Question: '''
def influencer_board(request):
user_input = []
index_list = []
influencer = Influencer_DB.objects.all()
if request.method == 'GET':
sns_type = request.GET.get('sns_type') #0
follower_num_min = request.GET.get('follower_num_min') #1
follower_num_max = request.GET.get('follower_num_max') #2
name = request.GET.get('name')#3
gender = request.GET.get('gender')#4
sns_id = request.GET.get('sns_id')#5
keyword = request.GET.get('keyword')#6
user_input.append(sns_type)
user_input.append(follower_num_min)
user_input.append(follower_num_max)
user_input.append(name)
user_input.append(gender)
user_input.append(sns_id)
user_input.append(keyword)
for col in user_input:
if col != "":
index = user_input.index(col)
index_list.append(index)
influencer = Influencer_DB.objects
for index in index_list:
if index == 0:
influencer = influencer.filter(sns_type=sns_type)
if index == 1:
influencer = influencer.filter(follower_num__gte = follower_num_min)
if index == 2:
influencer = influencer.filter(follower_num__lte = follower_num_max)
if index == 3:
influencer = influencer.filter(name=name)
if index == 4:
influencer = influencer.filter(gender = gender)
if index == 5:
influencer = influencer.filter(sns_id=sns_id)
if index == 6:
influencer = influencer.filter(keyword__icontains = keyword)
return render(request,"influencer_board.html",{'influencer':influencer,"sns_type":sns_type,'follower_num_max':follower_num_max, 'followever':follower_num_min,'name':name, 'gender':gender,'sns_id':sns_id,'keyword':keyword})
return render(request,"influencer_board.html",{'influencer':influencer})
'''
urls.py
'''
from django.contrib import admin
from django.urls import path, include
from main.views import main, go_back_and_clean,create_contract,show_record,confirm,delete,wait,delete_contract,celly_btn_info,btn_push,btn_create,btn_delete
from main.views import btn_condition_change
from login.views import login,logout,signup
from influencer_db.views import influencer_board
urlpatterns = [
path('admin/', admin.site.urls),
path('home/',main,name='home'),
path('delete/', go_back_and_clean, name="delete"),
path('',login, name='login'),
path('logout/',logout, name='logout'),
path('sign_up/',signup, name='signup'),
path('create_contract/',create_contract,name='create_contract'),
path('contract_board/<int:contract_id>',show_record,name='contract_board'),
path('confirm/<int:record_id><int:contract_id>',confirm,name='confirm'),
path('delete/<int:record_id><int:contract_id>',delete,name='delete'),
path('wait/<int:record_id><int:contract_id>',wait,name='wait'),
path('delete_contract/<int:contract_id>',delete_contract,name='delete_contract'),
path('btn_info/<int:btn_id>',celly_btn_info,name='btn_info'),
path('btn_push/<int:btn_id>',btn_push, name="btn_push"),
path('btn_create/',btn_create,name='btn_create'),
path('btn_delete/<int:btn_id>', btn_delete, name='btn_delete'),
path('btn_condition_change/<int:btn_id>', btn_condition_change, name='btn_condtion_change'),
path('influencer_board/',influencer_board,name="internal_influencer"),
'''
Like the code above, I get 7 search condition from user. Also if user inputs less than 7 conditions, still I want to filter Database with those conditions. However, it keep making this error:

the function seems to work properly because the URL
'''
http://127.0.0.1:8000/influencer_board/GET?
sns_type=%EC%9D%B8%EC%8A%A4%ED%83%80%EA%B7%B8%EB%9E%A8&follower_num_min=18000
&follower_num_max=&name=&gender=&sns_id=&keyword=
'''
contains the conditions what I submitted but making 404 error. How can I solve this problem?
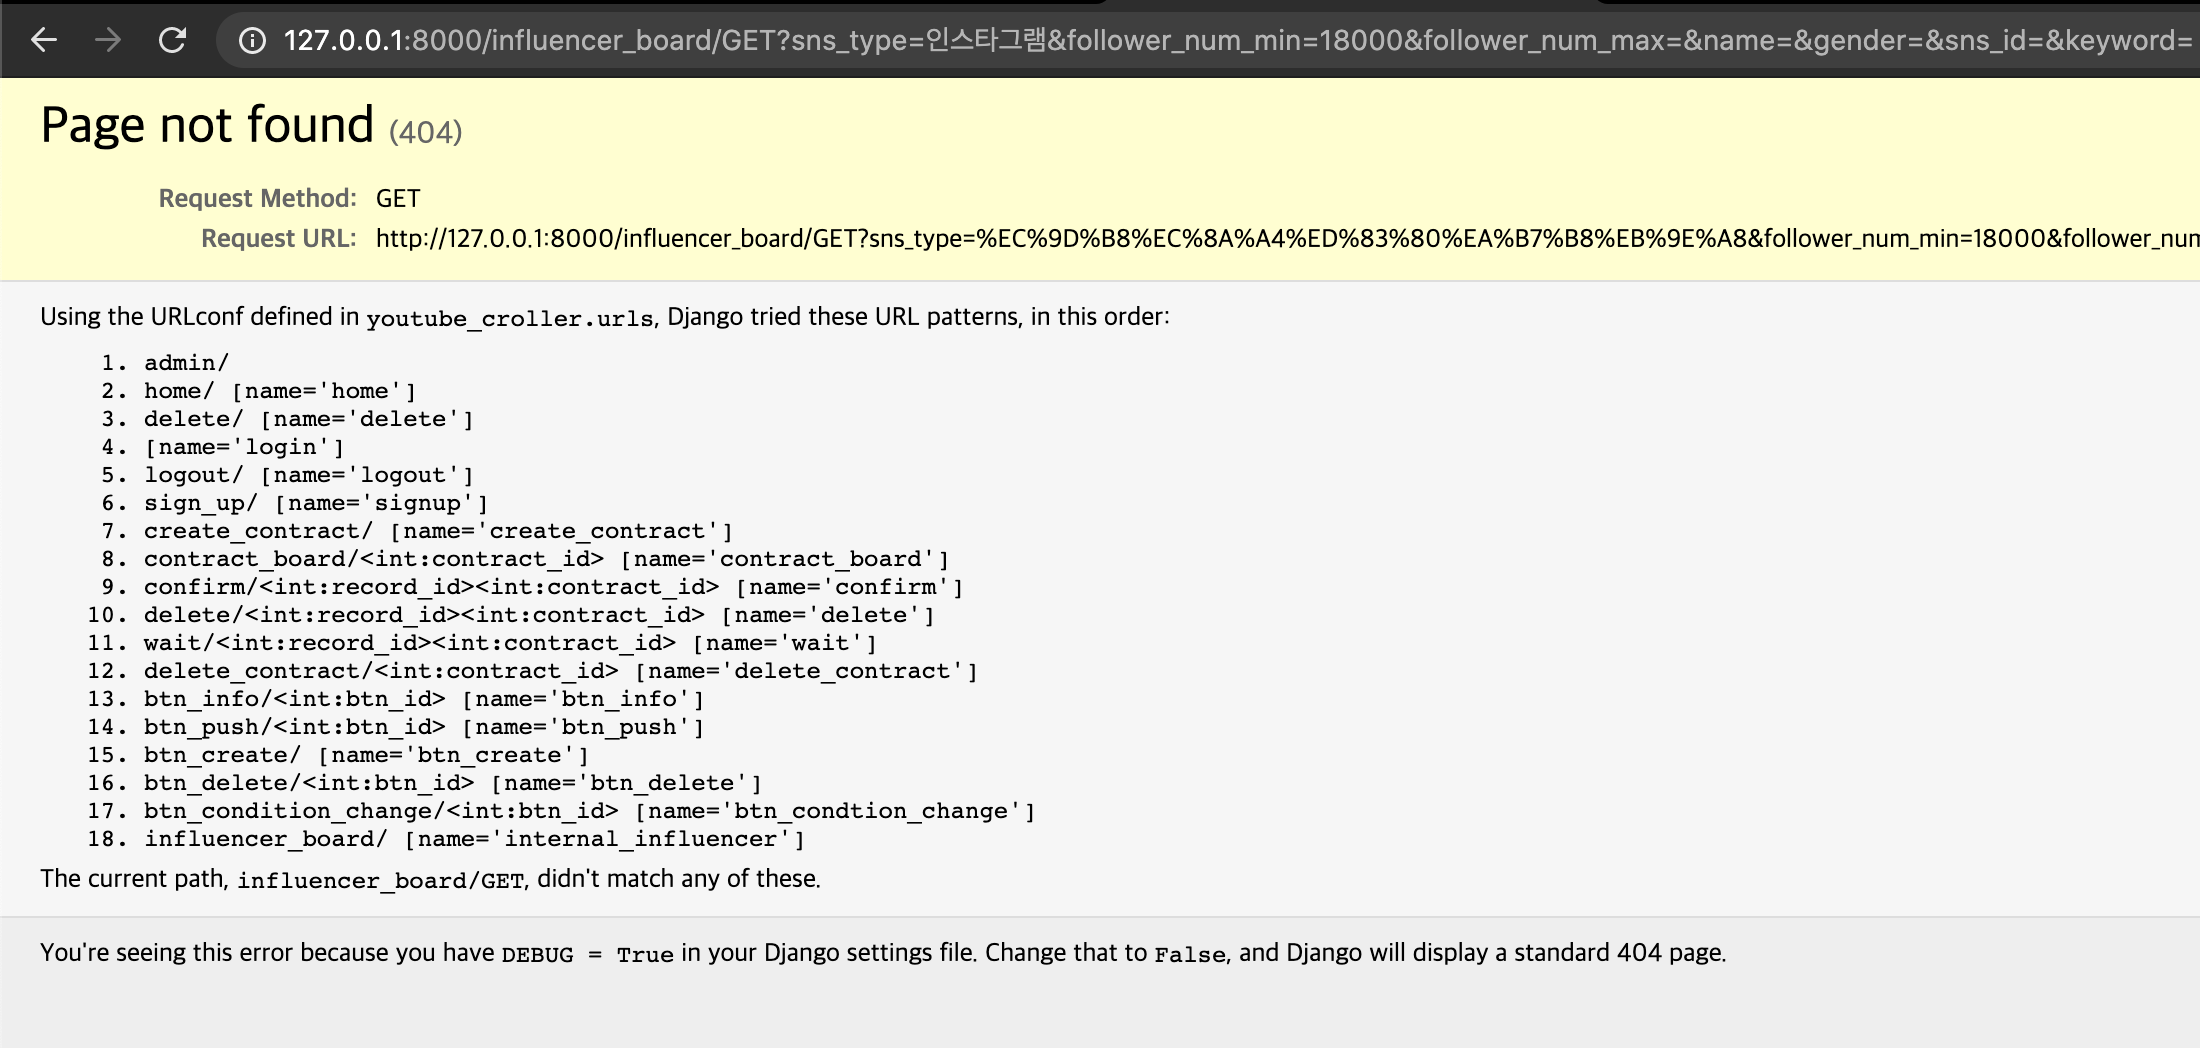
Answer: Your view code can be reduced and simplified. All 7 fields have similar filtering logic, so we can build a list of fields to filter (including their field filter like '__icontains' and '__gte') and iterate over that list instead of writing almost the same thing 7 times.
Here is a suggestion that should have the same functionality with less code.
'''
FILTER_KEYS = (
('sns_type', 'sns_type'),
('follower_num_min', 'follower_num__gte'),
('follower_num_max', 'follower_num__lte'),
('name', 'name'),
('gender', 'gender'),
('sns_id', 'sns_id'),
('keyword', 'keyword__icontains'),
)
def influencer_board(request):
qs = Influencer_DB.objects.all()
ctx = {}
if request.method == 'GET':
for key, field_with_filter in FILTER_KEYS:
v = request.GET.get(key, '').strip()
if len(v) == 0:
# it's empty, so skip this
continue
# filter the QuerySet
qs = qs.filter(**{field_with_filter: v})
# add to context for template rendering
ctx[key] = v
# add to context for template rendering
ctx['influencer'] = qs
return render(request, "influencer_board.html", ctx)
'''